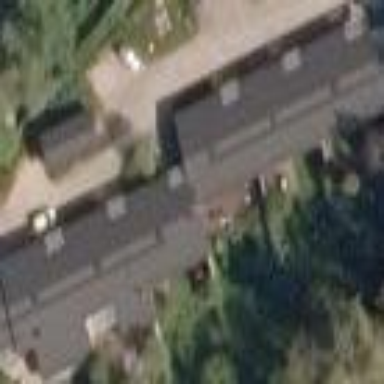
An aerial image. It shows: Terrace building.